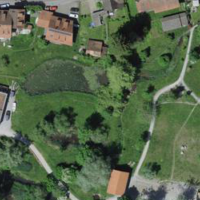
EUNIS habitat code: 55
Species observed at this site:
Tettigonia viridissima
Rhamnus cathartica
Echium vulgare
Centaurea scabiosa
Fulica atra
Anacamptis pyramidalis
Parus major
Carduelis carduelis
Passer montanus